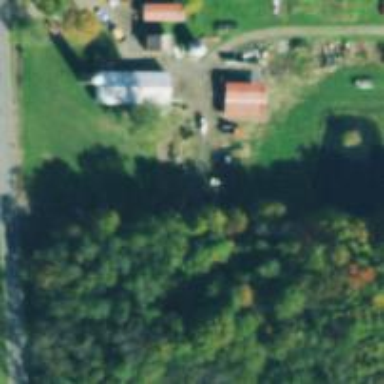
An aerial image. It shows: Farmyard area.